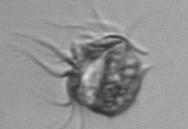
Label: Leegaardiella_ovalis